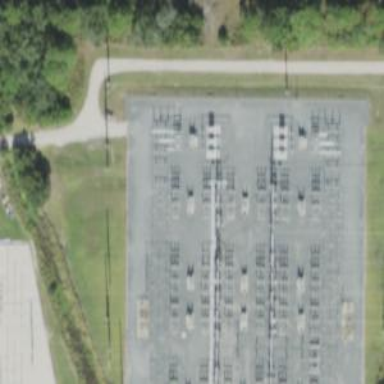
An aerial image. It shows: Switch used for power control.